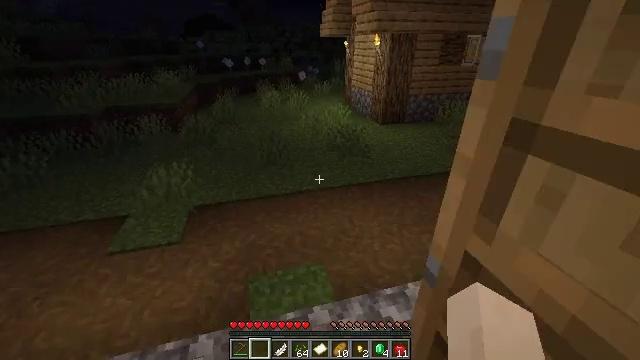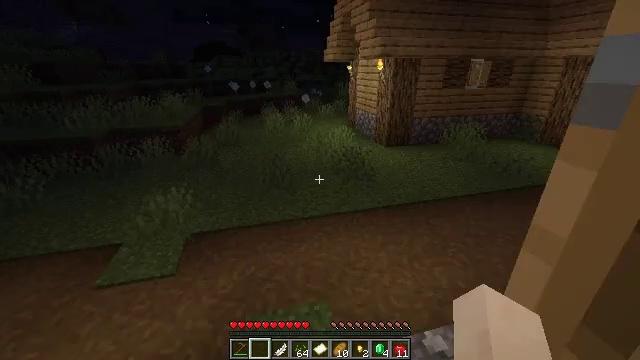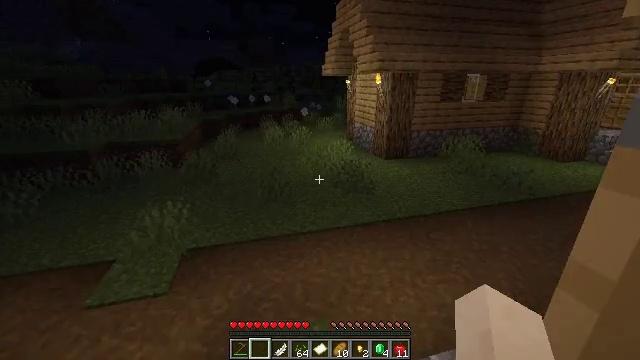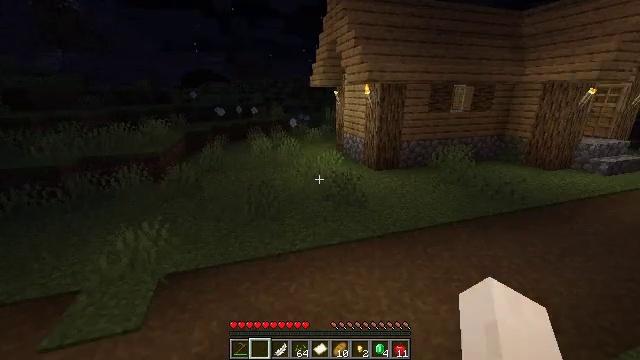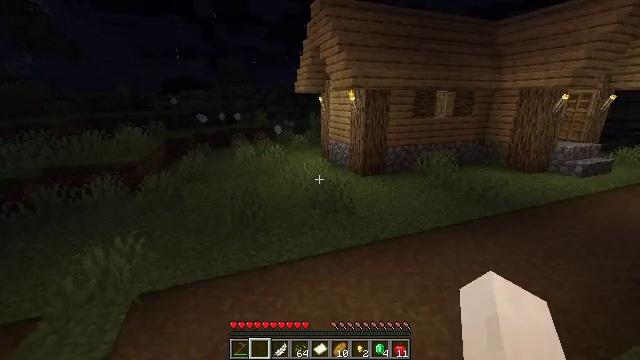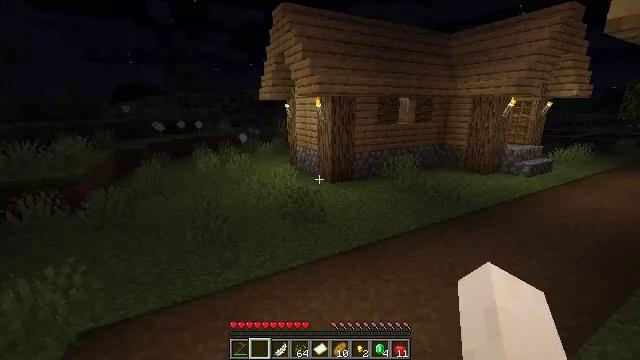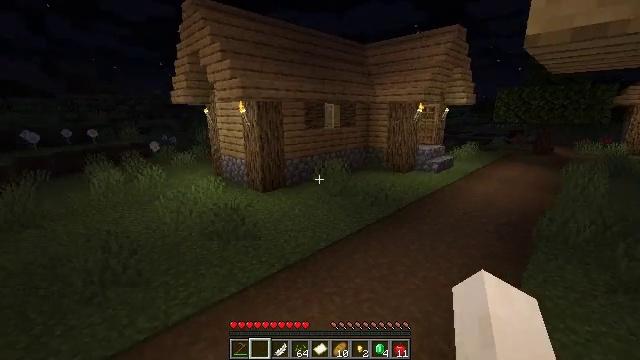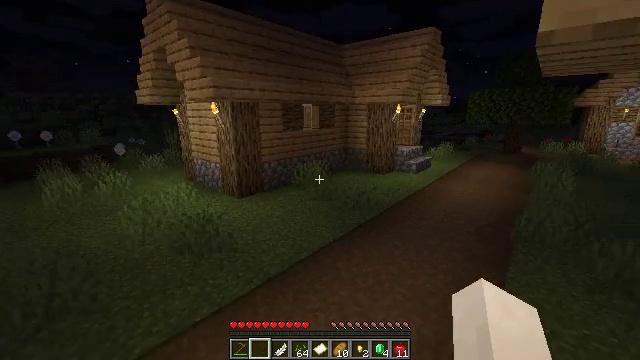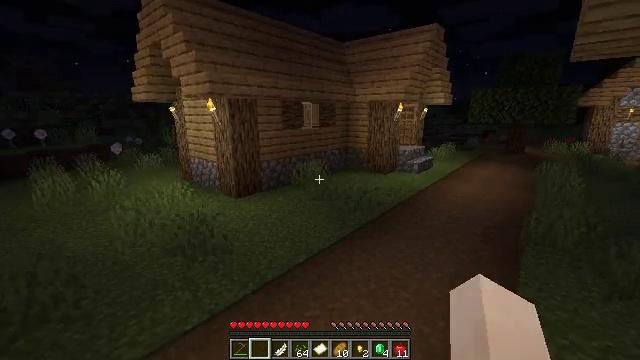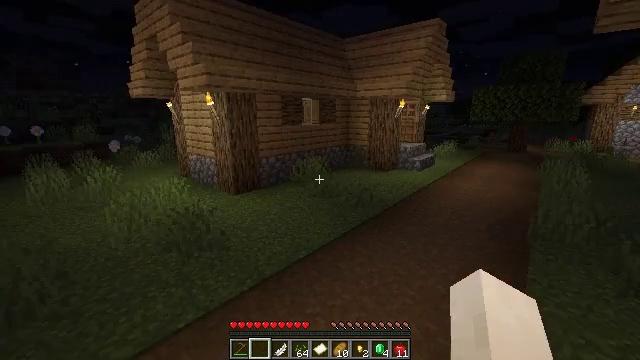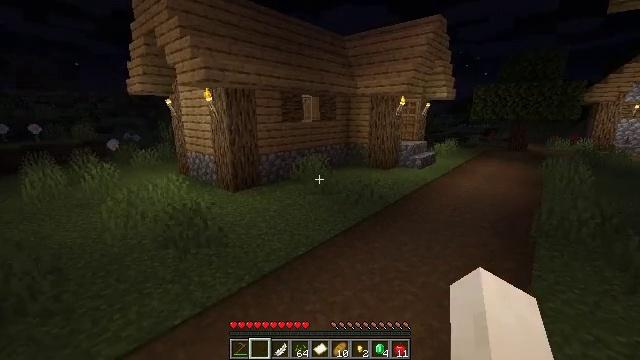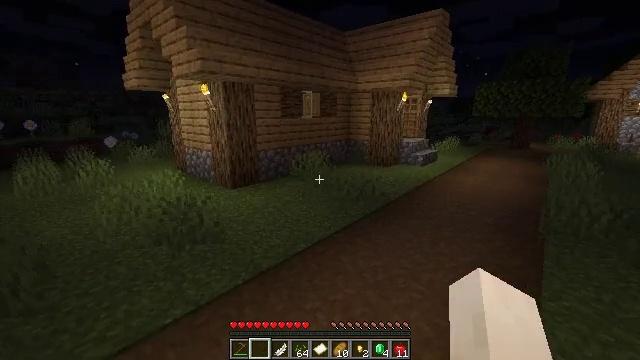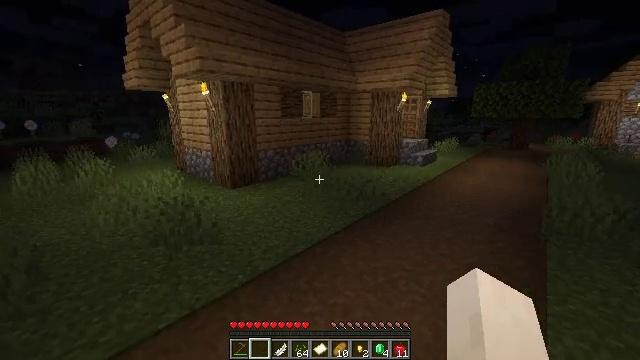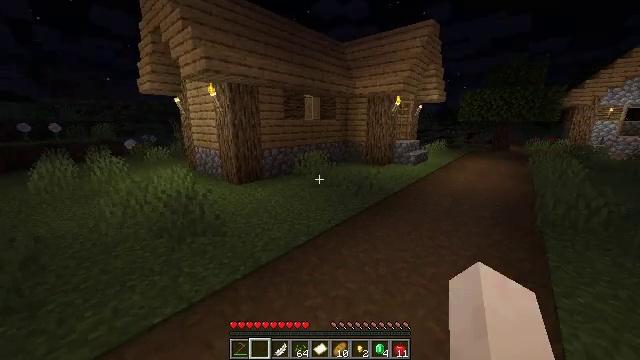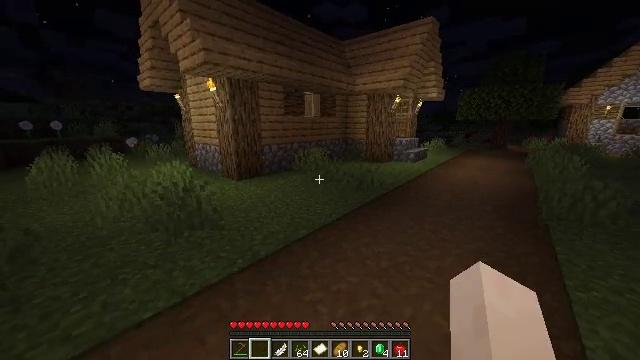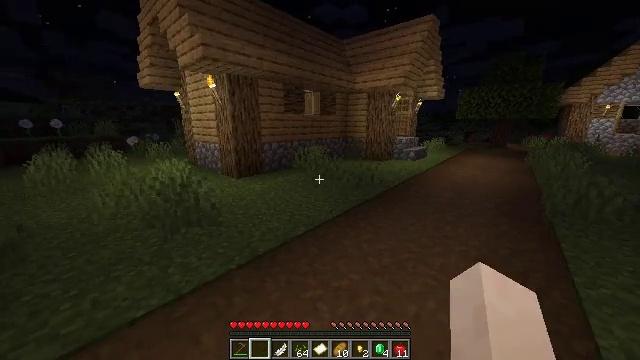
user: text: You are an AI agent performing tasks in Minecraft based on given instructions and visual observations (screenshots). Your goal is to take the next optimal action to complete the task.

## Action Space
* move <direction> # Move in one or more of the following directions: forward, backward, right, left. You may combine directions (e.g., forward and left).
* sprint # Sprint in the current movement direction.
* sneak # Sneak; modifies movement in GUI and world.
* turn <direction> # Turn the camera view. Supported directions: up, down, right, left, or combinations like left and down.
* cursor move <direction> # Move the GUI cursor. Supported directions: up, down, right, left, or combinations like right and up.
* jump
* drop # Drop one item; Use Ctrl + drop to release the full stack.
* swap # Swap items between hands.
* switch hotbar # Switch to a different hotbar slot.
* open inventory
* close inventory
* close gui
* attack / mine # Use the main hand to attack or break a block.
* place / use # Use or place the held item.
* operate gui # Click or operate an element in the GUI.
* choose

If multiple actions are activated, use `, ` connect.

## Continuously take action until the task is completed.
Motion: motion action
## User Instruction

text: Attack the oak door to gather it.
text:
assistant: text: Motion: move forward, turn up
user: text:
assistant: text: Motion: move forward, turn up
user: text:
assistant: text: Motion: move forward, turn right and up
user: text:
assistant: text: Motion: move forward, turn right and up
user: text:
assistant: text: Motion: move forward, turn right and up
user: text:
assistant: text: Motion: move forward, turn right and up
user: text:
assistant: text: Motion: move forward, turn right
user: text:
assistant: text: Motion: move forward
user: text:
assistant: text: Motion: move forward
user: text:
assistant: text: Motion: move forward
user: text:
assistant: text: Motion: move forward, sprint
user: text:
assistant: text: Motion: move forward, sprint
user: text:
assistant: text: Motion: move forward, sprint
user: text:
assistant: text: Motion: move forward
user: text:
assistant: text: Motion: move forward
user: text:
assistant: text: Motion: move forward, turn right and up
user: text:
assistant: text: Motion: move forward, turn right and up
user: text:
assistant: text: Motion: move forward, turn right
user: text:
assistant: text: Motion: move forward
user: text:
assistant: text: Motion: move forward, turn left
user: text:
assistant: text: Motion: move forward
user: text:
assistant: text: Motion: move forward
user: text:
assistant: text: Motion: move forward
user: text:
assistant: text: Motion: move forward, turn left
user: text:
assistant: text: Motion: move forward, turn left and down
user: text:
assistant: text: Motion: move forward, turn left and down
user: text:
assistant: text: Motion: move forward, turn left
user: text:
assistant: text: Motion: move forward
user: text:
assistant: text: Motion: move forward
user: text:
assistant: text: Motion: move forward